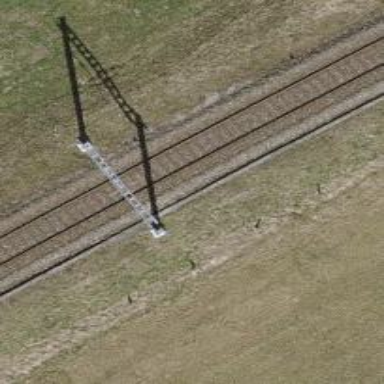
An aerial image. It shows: Catenary mast for power lines.